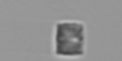
Label: Bacillariophyceae_morphotype1